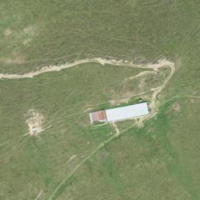
EUNIS habitat code: 26
Species observed at this site:
Thymus pulegioides
Vaccinium vitis-idaea
Vaccinium uliginosum
Bistorta vivipara
Silene nutans